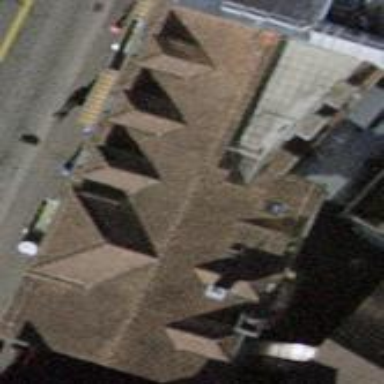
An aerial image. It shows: Gabled building.